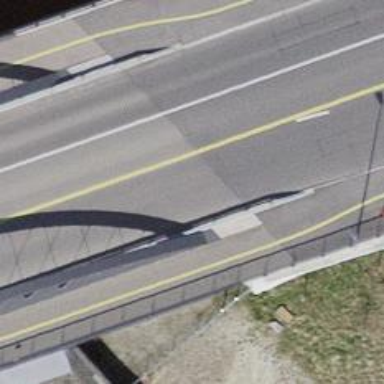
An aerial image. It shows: Primary highway bridge with asphalt surface and dedicated cycle track.